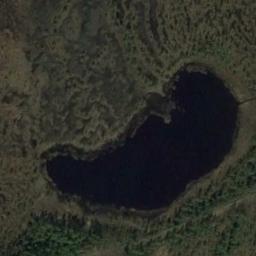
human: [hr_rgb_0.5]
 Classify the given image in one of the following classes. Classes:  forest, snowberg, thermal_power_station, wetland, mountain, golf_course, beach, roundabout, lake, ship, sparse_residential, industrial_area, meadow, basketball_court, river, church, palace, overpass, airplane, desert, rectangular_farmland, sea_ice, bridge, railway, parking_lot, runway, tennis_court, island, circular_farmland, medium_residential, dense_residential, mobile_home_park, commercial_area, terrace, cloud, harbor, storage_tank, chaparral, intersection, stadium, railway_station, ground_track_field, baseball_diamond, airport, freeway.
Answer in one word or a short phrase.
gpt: lake